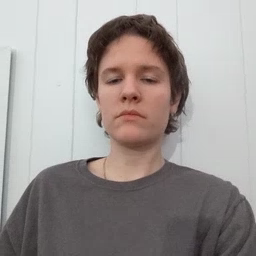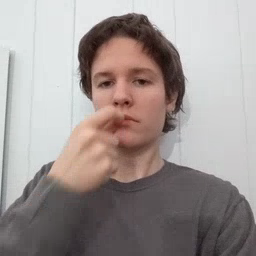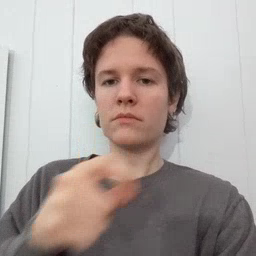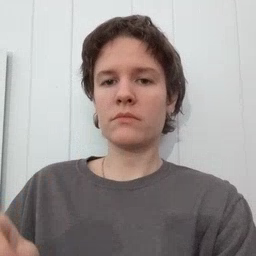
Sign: pen